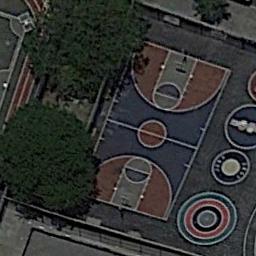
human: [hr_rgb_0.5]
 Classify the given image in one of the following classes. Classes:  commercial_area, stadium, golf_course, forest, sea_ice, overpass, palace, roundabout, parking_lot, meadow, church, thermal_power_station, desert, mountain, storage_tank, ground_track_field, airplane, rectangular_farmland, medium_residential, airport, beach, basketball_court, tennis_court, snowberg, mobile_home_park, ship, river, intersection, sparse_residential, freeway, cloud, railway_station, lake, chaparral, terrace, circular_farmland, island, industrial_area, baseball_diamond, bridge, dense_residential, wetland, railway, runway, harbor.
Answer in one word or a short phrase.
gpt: basketball_court